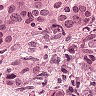
Metastatic tissue present: yes